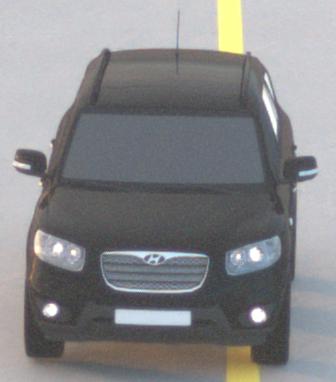
Make: Hyundai
Model: Santa Fe 2.4
Detailed model: Santa Fe (CM)
Model produced from: 2010/01
Model produced until: 2012/09
Doors: 5
Color: black
Road condition: dry road
Daytime: sunrise or sunset
Contrast: low contrast